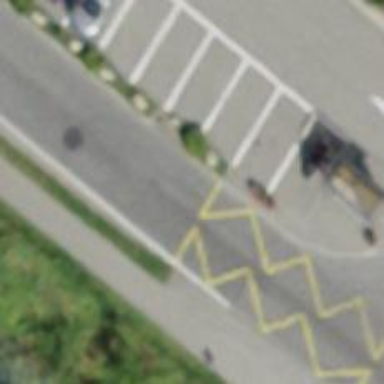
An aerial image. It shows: Bus stop with sheltered platform for public transport.